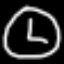
Label: clock